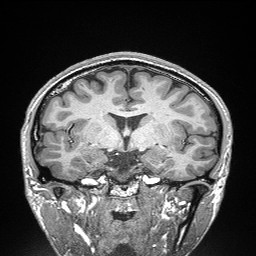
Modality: T1w
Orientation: sagittal
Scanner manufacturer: siemens
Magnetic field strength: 3 T
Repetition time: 2.3 s
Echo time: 0.00298 s